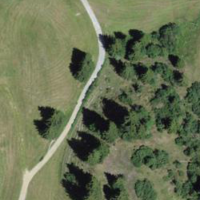
EUNIS habitat code: 23
Species observed at this site:
Campanula barbata
Geum montanum
Rumex alpinus
Arnica montana
Alnus alnobetula